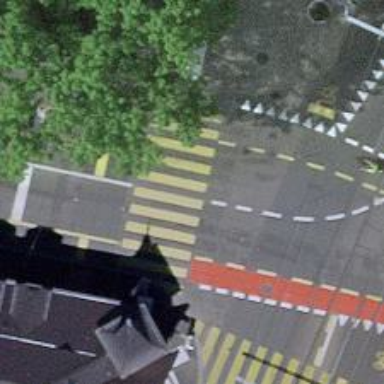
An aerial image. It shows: Crossing with traffic signals.